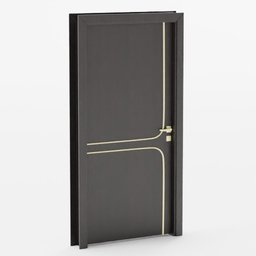
Label: architecture